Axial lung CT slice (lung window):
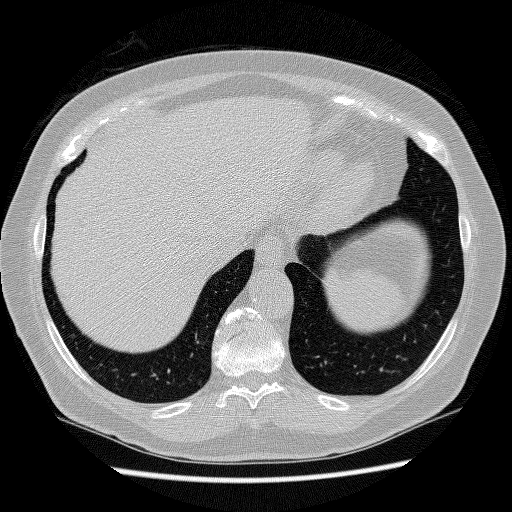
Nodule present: no